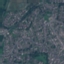
Label: Residential